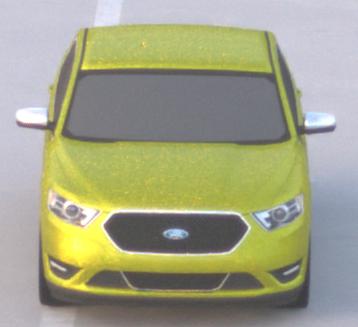
Make: Ford
Model: Taurus
Detailed model: SHO
Model produced from: 2012
Model produced until: 2019
Doors: 4
Color: yellow
Road condition: dry road
Daytime: sunrise or sunset
Contrast: low contrast